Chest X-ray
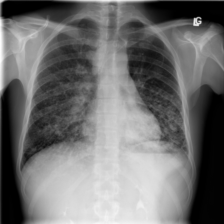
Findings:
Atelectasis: negative
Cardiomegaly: negative
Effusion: negative
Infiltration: positive
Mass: negative
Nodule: positive
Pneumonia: negative
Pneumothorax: negative
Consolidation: positive
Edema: negative
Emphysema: negative
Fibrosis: negative
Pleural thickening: negative
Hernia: negative